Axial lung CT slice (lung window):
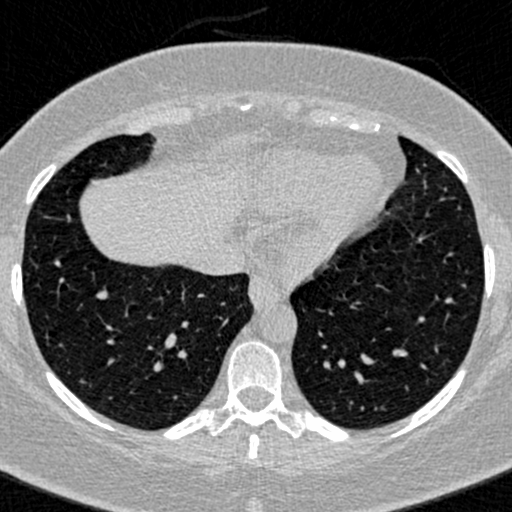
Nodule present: no